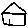
Label: house